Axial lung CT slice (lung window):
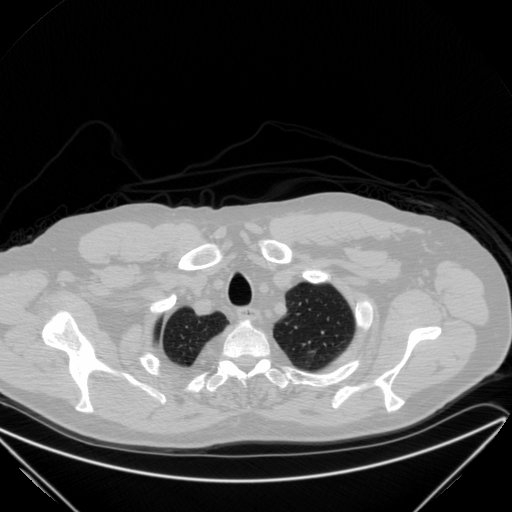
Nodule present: no